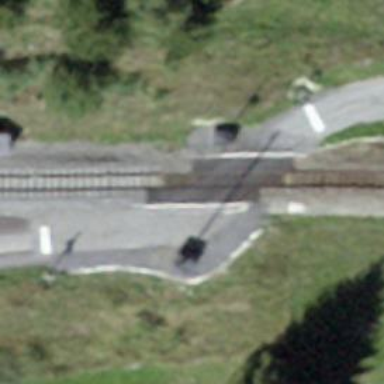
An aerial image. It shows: Level crossing with traffic signals.